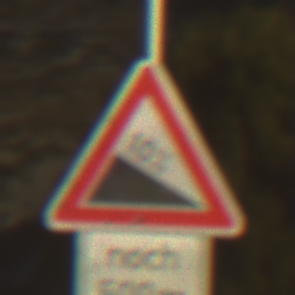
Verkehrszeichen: Gefaelle10
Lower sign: LaengeEinerStrecke3
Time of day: SunriseSunset
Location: Outdoor (Nature)
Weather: Clear
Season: NotSpecified
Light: Natural